The image is the raw time-domain waveform of a rolling-element bearing's vibration signal. Determine the bearing's health state. Answer with exactly one of: normal, inner_race, outer_race, ball.
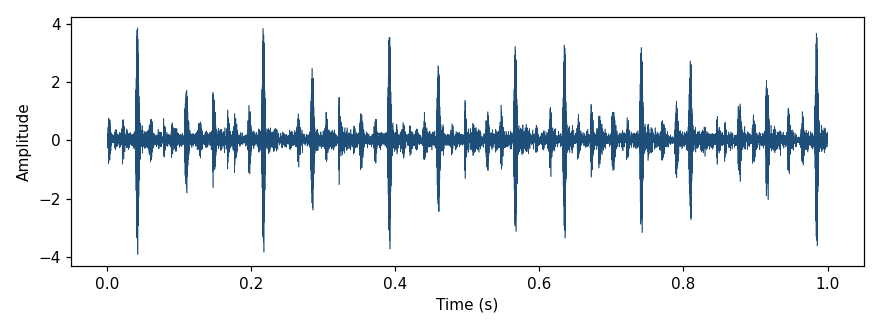
Answer: outer_race